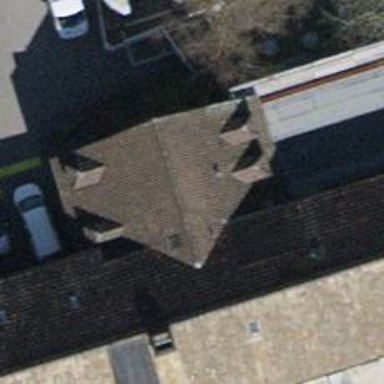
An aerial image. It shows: Restaurant.